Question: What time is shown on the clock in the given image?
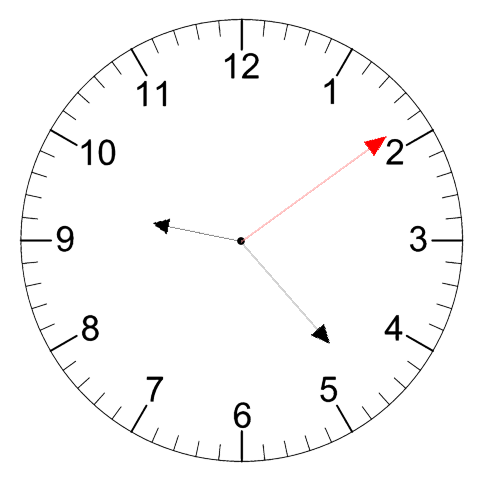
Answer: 09:23:09